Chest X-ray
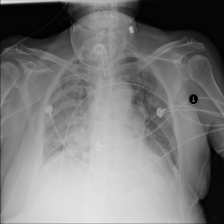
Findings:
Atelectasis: negative
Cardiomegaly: negative
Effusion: negative
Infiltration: positive
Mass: negative
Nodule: negative
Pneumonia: negative
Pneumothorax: negative
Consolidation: positive
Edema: negative
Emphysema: negative
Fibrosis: negative
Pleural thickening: positive
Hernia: negative